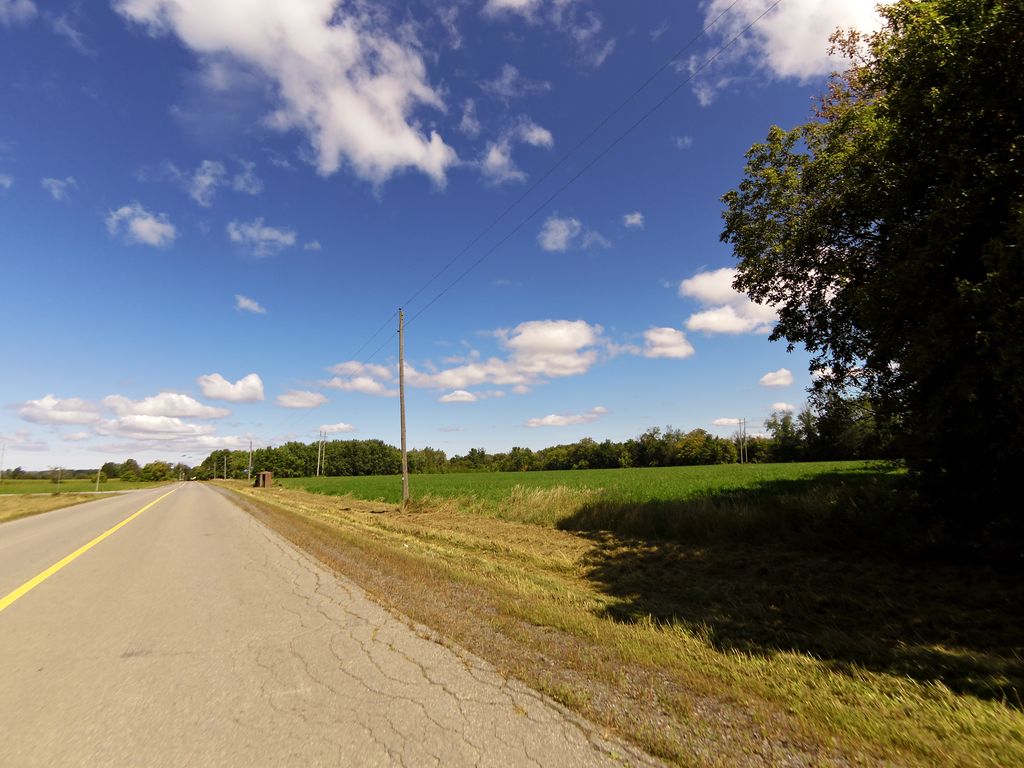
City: ottawa-gatineau